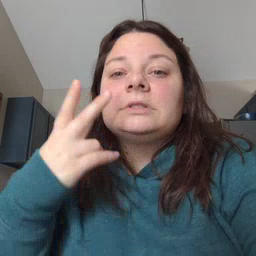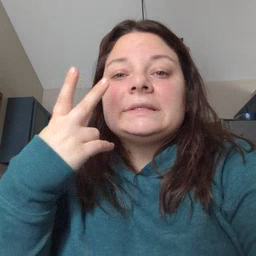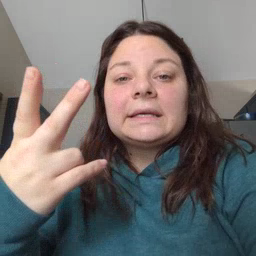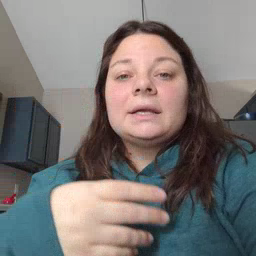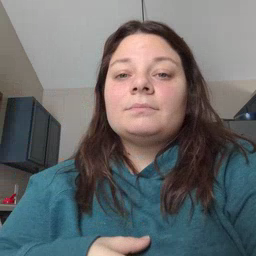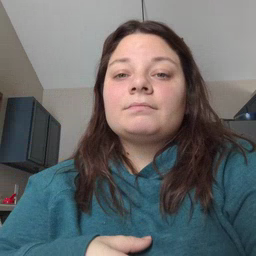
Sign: see